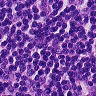
Metastatic tissue present: yes